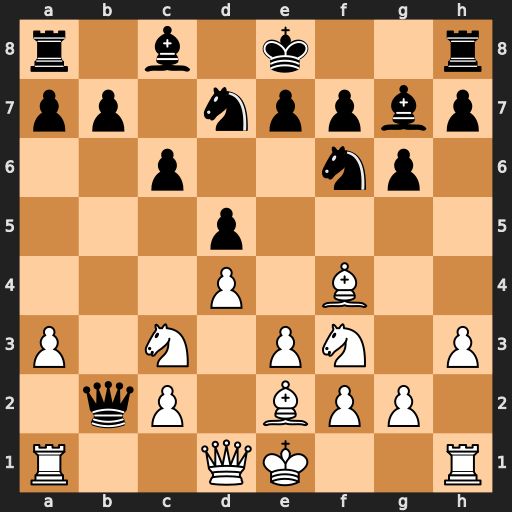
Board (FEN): r1b1k2r/pp1nppbp/2p2np1/3p4/3P1B2/P1N1PN1P/1qP1BPP1/R2QK2R
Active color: w
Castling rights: KQkq
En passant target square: -
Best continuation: Na4 Qxa1 Qxa1